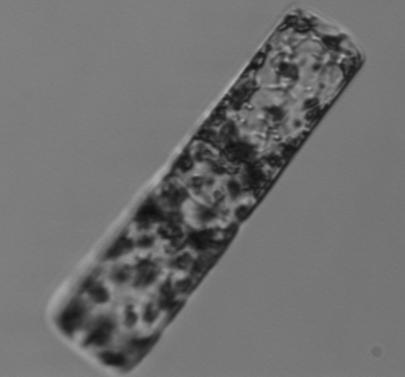
Label: Guinardia_flaccida